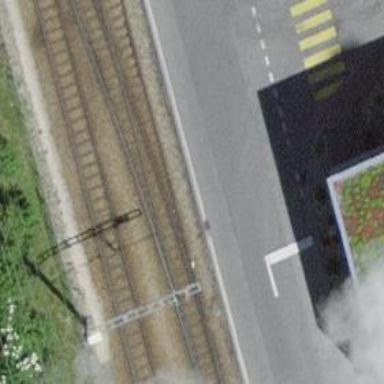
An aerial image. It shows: Railway switch.